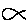
Label: fish